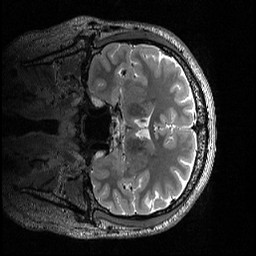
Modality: T2w
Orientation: coronal
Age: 21
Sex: male
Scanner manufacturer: siemens
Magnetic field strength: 3 T
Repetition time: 3.2 s
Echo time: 0.56 s